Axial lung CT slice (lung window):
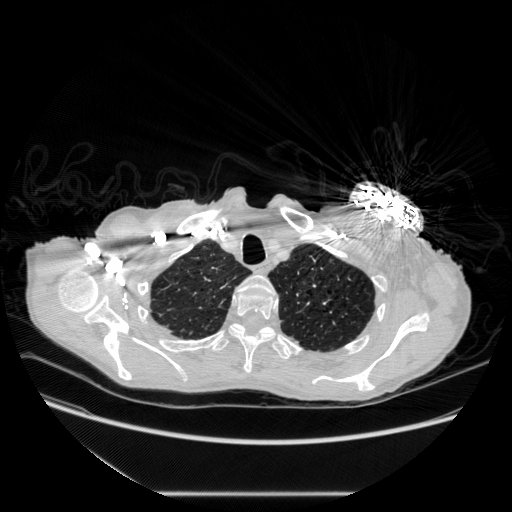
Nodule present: no